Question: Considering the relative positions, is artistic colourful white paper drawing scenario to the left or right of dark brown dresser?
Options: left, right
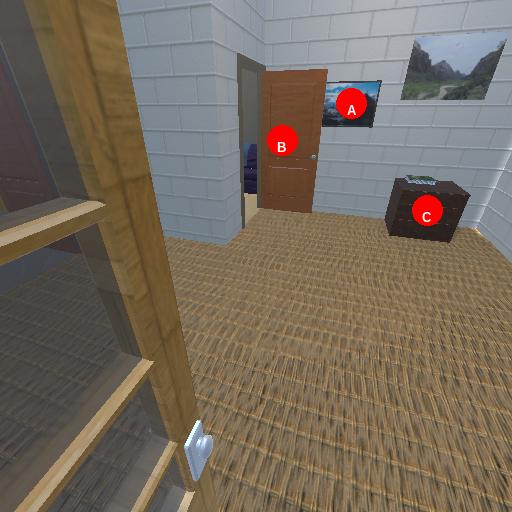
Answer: left